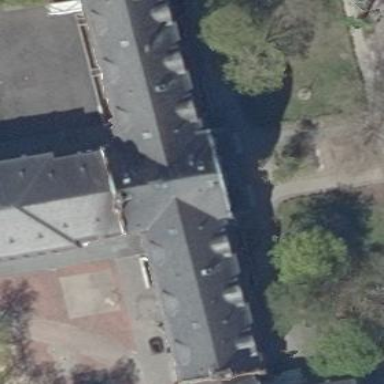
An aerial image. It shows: School building.